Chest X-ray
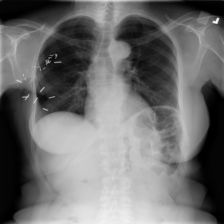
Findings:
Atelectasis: negative
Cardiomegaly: negative
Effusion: negative
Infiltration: negative
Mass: negative
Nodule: negative
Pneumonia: negative
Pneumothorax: negative
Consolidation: negative
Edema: negative
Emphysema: negative
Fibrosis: negative
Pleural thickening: negative
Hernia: negative